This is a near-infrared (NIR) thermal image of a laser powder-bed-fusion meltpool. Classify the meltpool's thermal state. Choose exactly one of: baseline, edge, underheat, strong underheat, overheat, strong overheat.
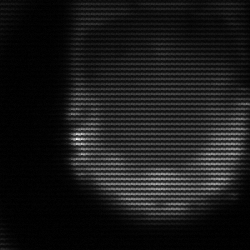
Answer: edge